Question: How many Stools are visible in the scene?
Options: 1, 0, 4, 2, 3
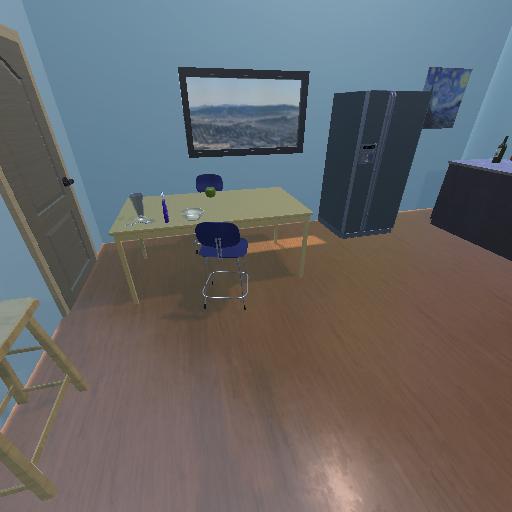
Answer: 1